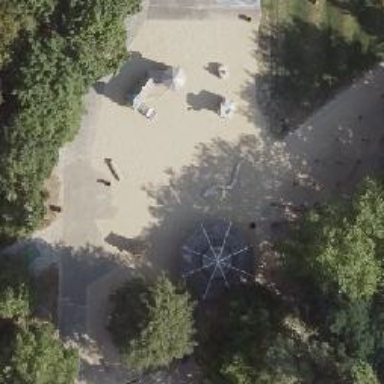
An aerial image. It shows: Playground with slide.